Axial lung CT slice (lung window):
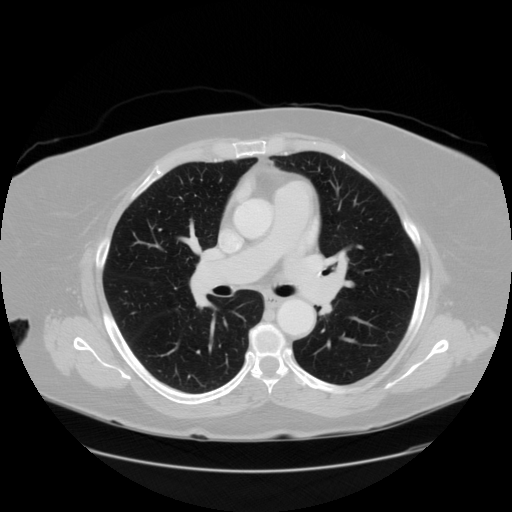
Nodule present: no